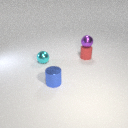
small cyan metal sphere to the left of small blue metal cylinder